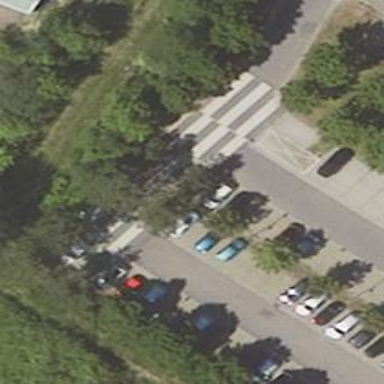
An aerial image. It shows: Driveway with paved surface.